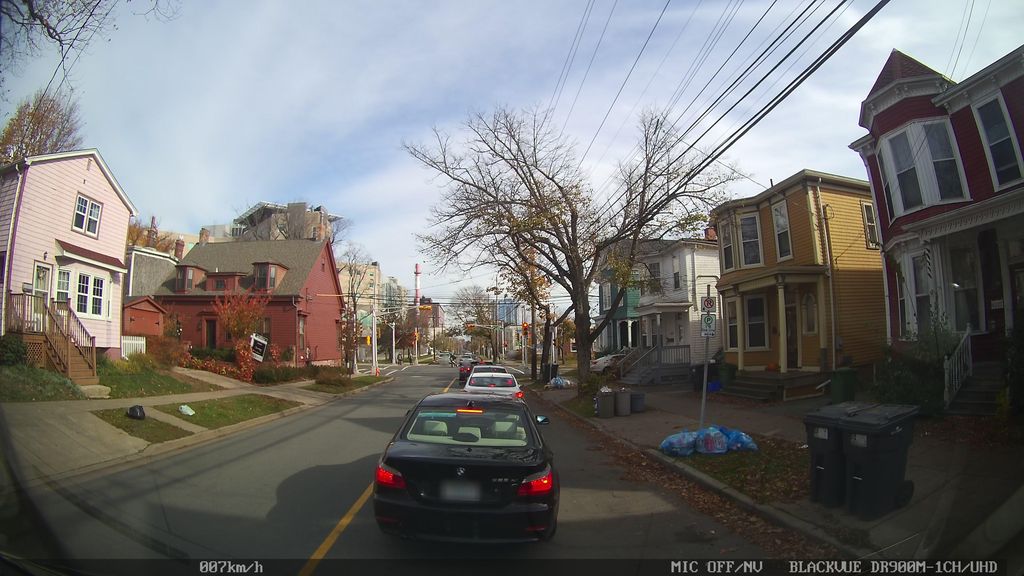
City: halifax